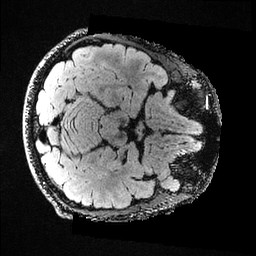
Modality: FLAIR
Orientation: axial
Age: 33
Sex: male
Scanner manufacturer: ge
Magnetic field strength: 3 T
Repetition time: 4.802 s
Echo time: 0.1163 s